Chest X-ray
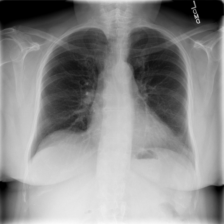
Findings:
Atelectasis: negative
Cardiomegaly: negative
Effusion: negative
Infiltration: negative
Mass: negative
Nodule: negative
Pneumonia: negative
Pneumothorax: negative
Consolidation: negative
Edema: negative
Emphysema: negative
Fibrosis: positive
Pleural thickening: negative
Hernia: negative